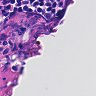
Metastatic tissue present: no